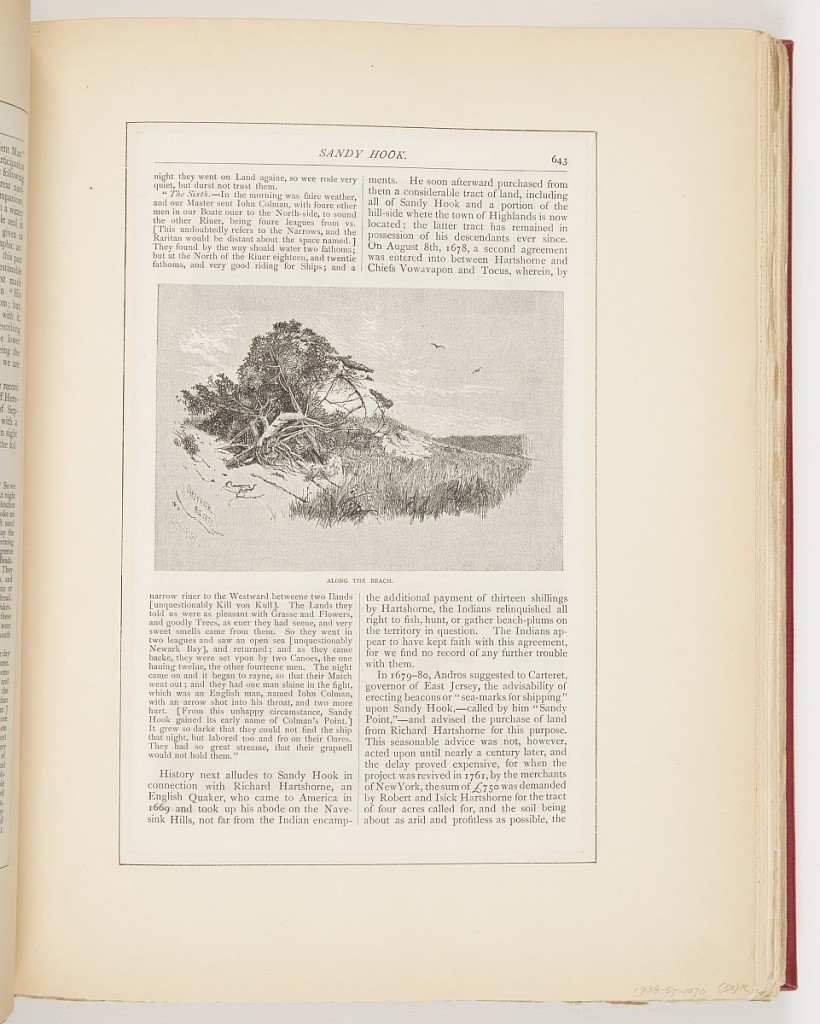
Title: Along the Beach, Illustration for Scribner's Monthly (XVIII, No. 5, September 1879, p. 643)
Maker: Frederick Stuart Church, American, 1842–1924
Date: September 1879
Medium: Printed in black ink on paper
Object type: Ephemera
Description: Article clipping from Scribner's Monthly on the history on Sandy Hook. Scene of a beach. Beach grasses and tree.